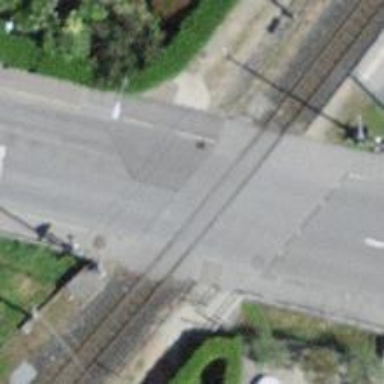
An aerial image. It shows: Level crossing along the railway.